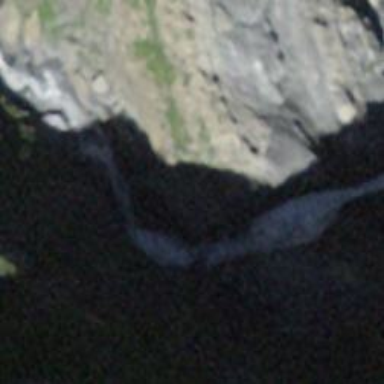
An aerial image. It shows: Beautiful waterfall in nature.